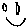
Label: smiley face